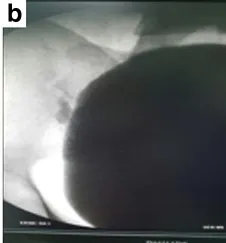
(b) Contrast agent near the right side of the bladder in voiding cystography.
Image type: radiology (x_ray)